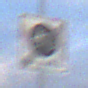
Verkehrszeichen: EndeFahrradstrasse
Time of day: SunriseSunset
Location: Outdoor (Suburban)
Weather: PartlyCloudy
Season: NotSpecified
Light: Natural